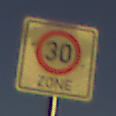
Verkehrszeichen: BeginnZone30
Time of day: SunriseSunset
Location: Outdoor (Nature)
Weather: Clear
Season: NotSpecified
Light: Natural